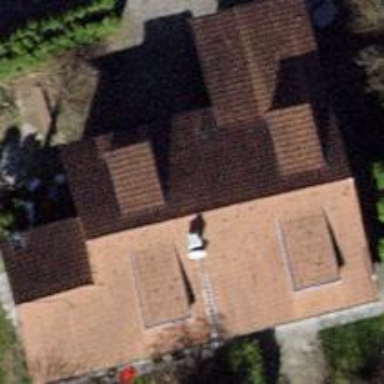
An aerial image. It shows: Gabled roof house.